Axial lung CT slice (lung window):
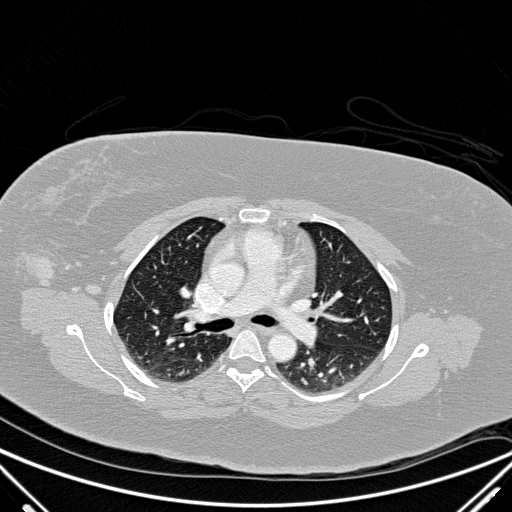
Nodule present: no